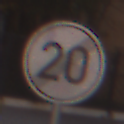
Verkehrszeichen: EndeGeschwindigkeit20
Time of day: SunriseSunset
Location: Outdoor (Urban)
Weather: Clear
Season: NotSpecified
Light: Natural